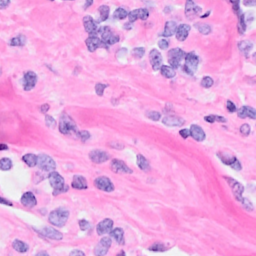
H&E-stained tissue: Breast